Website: bh-photo
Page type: store-pickup
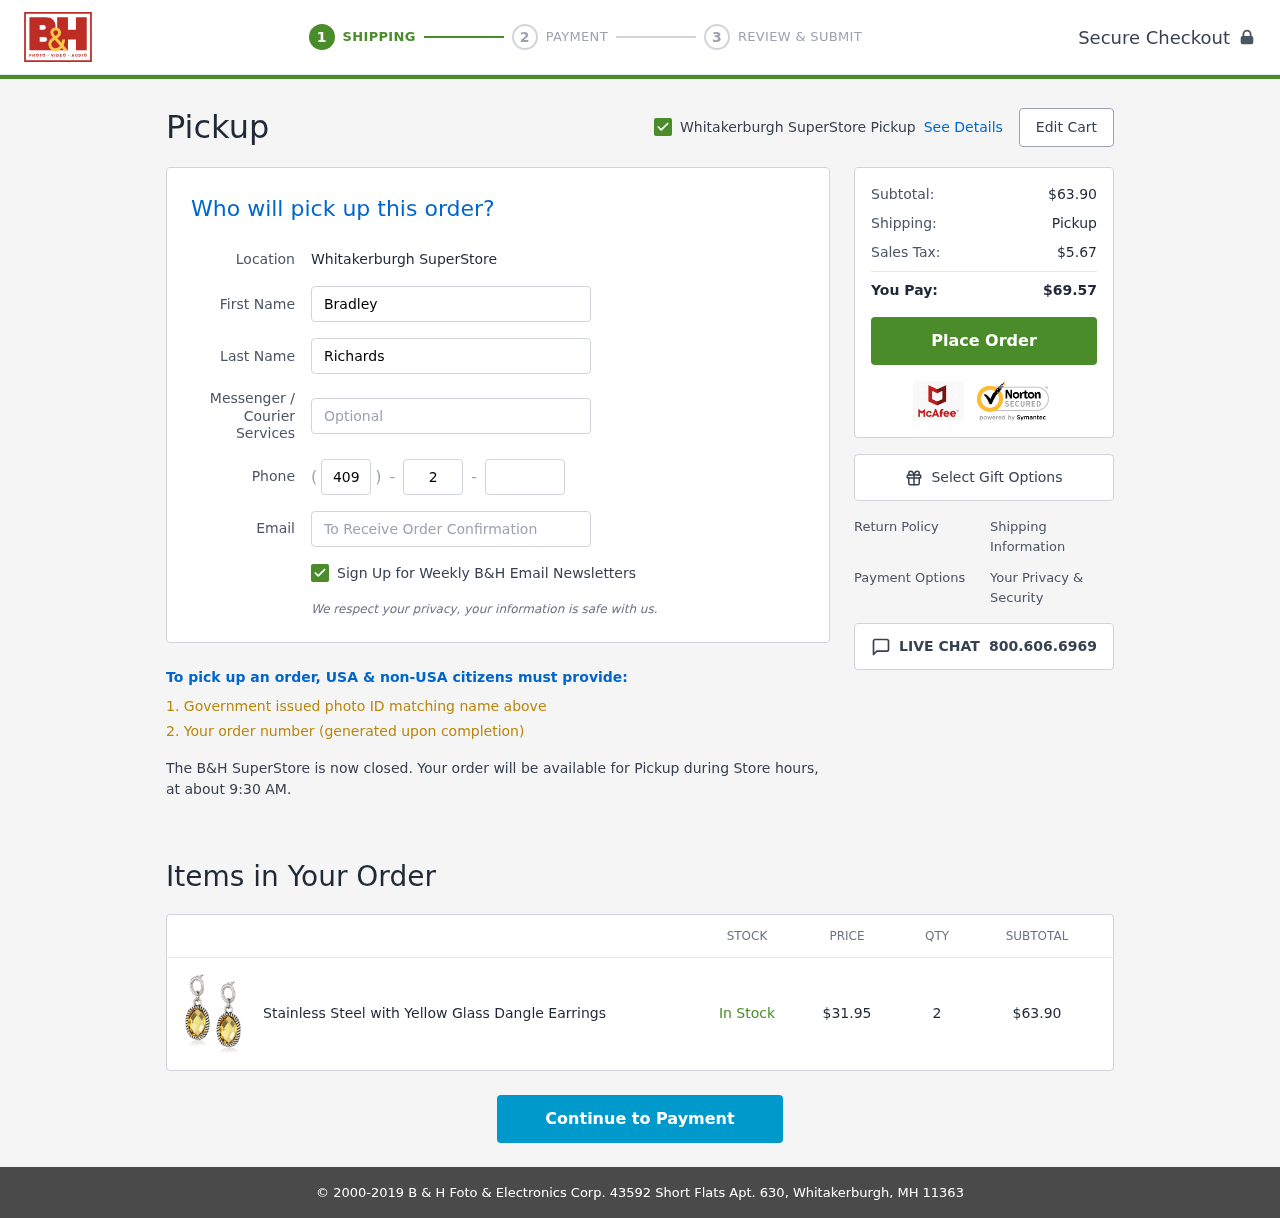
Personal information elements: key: PII_EMAIL
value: bradley.richards@gmail.com
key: PII_FIRSTNAME
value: Bradley
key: PII_LASTNAME
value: Richards
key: PII_LOCATION1_CITY
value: Whitakerburgh SuperStore Pickup
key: PII_LOCATION1_CITY
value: Whitakerburgh SuperStore
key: PII_PHONE_AREA
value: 409
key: PII_PHONE_PREFIX
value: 210
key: PII_PHONE_SUFFIX
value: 6811
Product elements: key: PRODUCT1_NAME
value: Stainless Steel with Yellow Glass Dangle Earrings
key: PRODUCT1_PRICE
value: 31.95
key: PRODUCT1_QUANTITY
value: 2
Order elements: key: ORDER_SUBTOTAL
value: $63.90
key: ORDER_TAX
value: $5.67
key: ORDER_TOTAL
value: $69.57